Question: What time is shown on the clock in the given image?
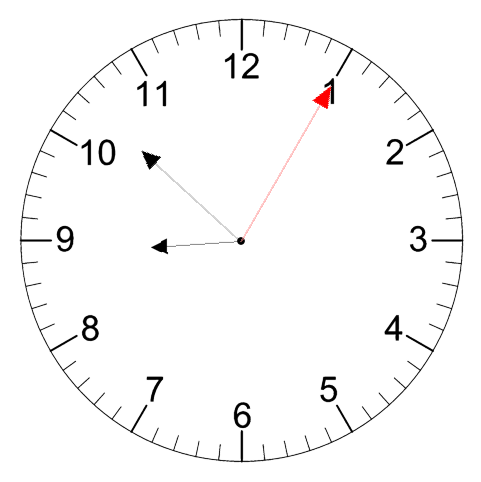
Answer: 08:52:05